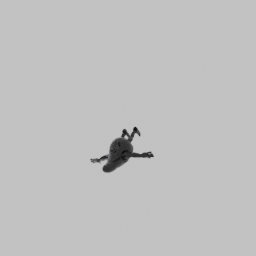
Label: animals